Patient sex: M
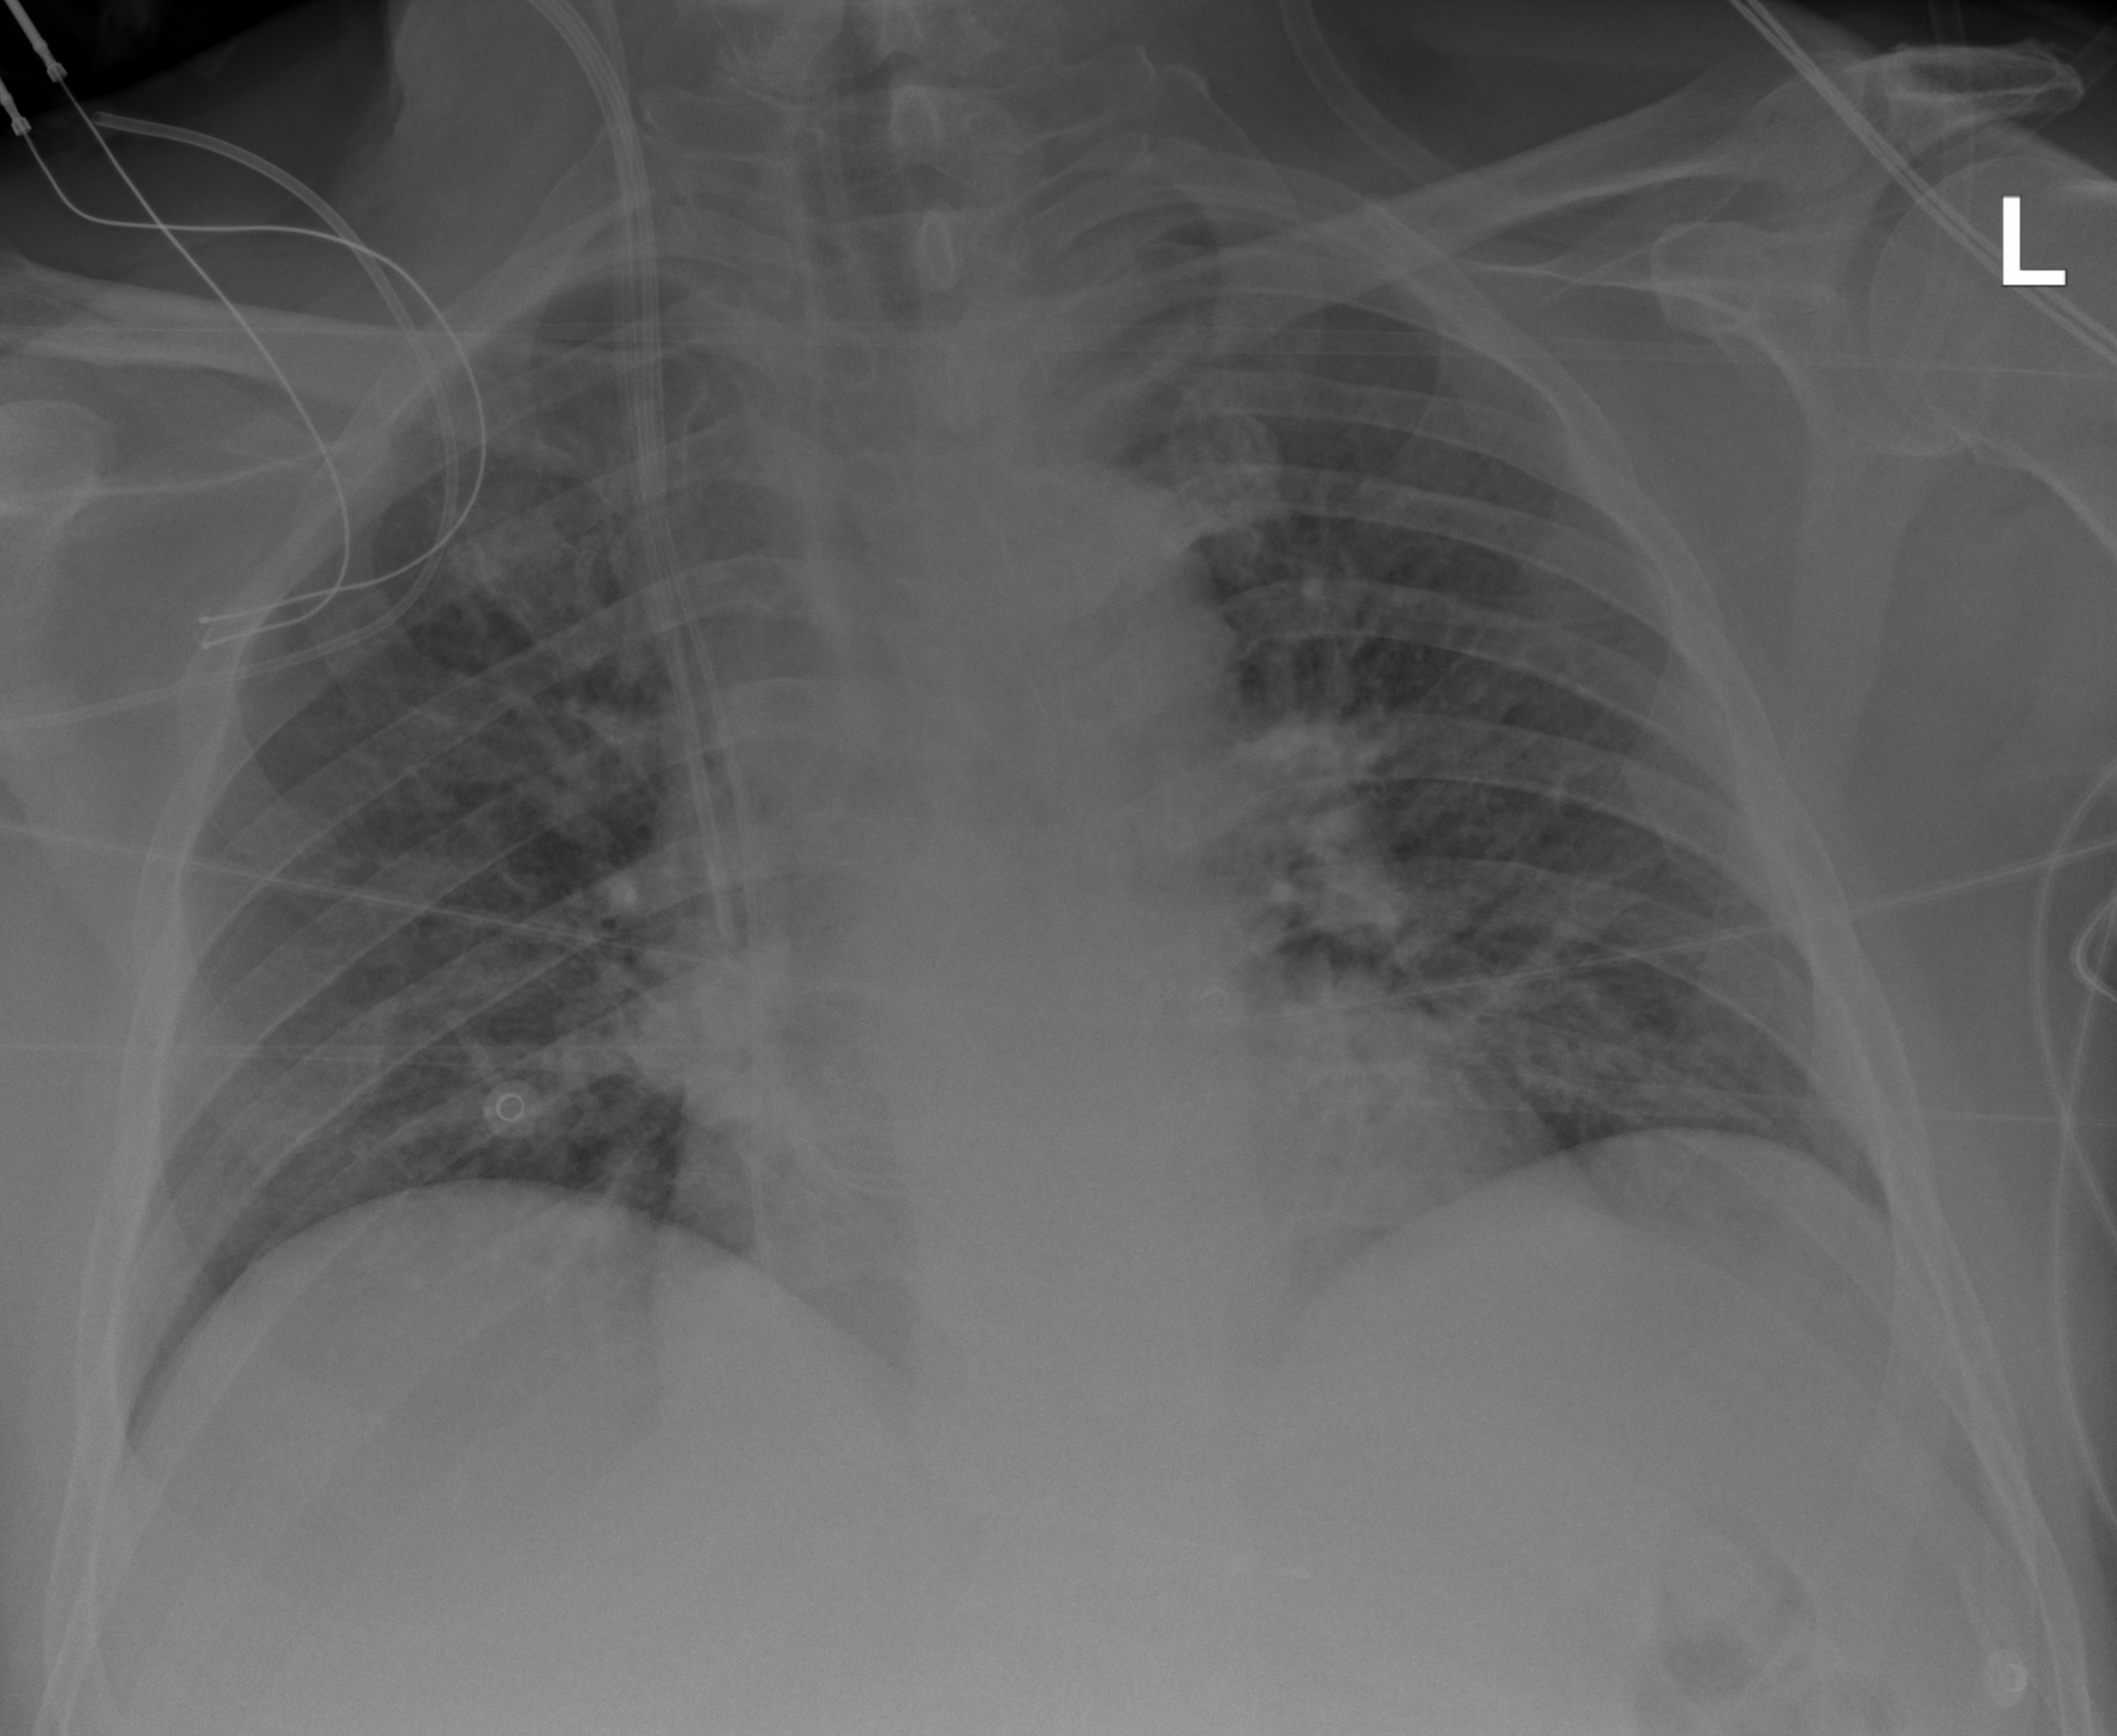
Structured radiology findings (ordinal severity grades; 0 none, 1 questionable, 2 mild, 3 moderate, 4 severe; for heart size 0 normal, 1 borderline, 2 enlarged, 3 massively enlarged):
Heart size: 1
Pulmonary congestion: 1
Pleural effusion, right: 0
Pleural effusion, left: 0
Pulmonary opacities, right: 0
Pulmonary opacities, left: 0
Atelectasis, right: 0
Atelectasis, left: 0